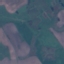
Land use / land cover: Pasture